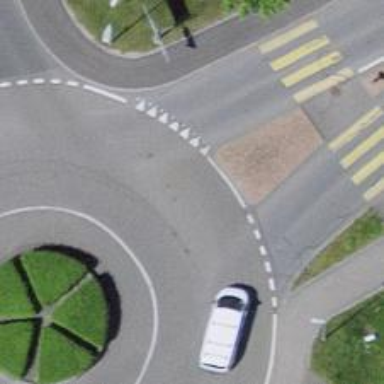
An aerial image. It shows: Secondary road with asphalt surface leading to roundabout.